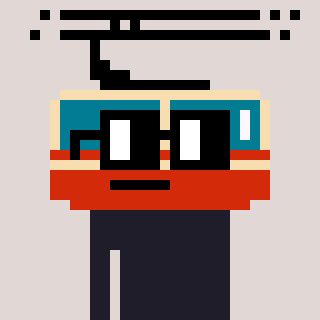
a pixel art character with square black glasses, a tram wagon-shaped head and a blue-colored body on a warm background